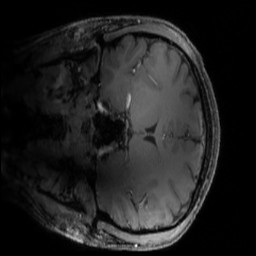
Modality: MP2RAGE
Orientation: coronal
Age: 20
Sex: male
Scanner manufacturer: siemens
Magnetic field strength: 6.98 T
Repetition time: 6 s
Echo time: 0.00283 s